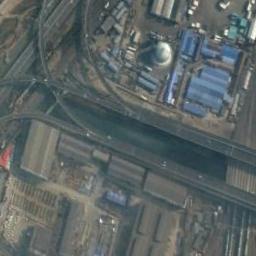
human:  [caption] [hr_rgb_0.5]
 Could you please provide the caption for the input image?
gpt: Numerous houses of different shapes are in the industrial area .

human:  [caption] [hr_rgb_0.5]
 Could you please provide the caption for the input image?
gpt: The industrial area is crowded .

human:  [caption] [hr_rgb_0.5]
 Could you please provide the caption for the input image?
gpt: The industrial area has lots of workshops of different colors and sizes and some roads go through the industrial area .

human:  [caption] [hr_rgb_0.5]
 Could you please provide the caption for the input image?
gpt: In an industrial area, There are factories, Roads and some large-scale open-air machinery and equipment, Metal tanks, Pipelines, Etc , And stacked materials .

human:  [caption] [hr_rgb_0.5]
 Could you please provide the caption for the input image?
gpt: There are many roads and some blue buildings and a river on the industrial area .